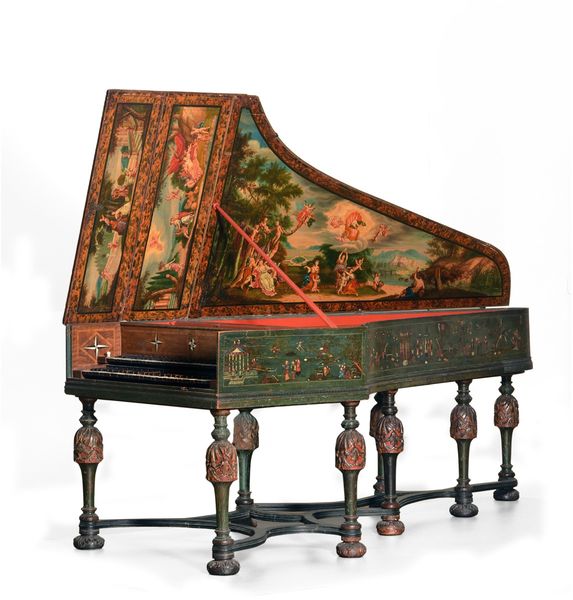
Titel: Zweimanualiges Cembalo
Künstler: Christian Zell
Standort: Hamburg
Institution: Museum für Kunst und Gewerbe Hamburg
Schlagwörter: malerei, architektur, gold, papier, farbe, ornamente, lack, bronze, plastik, eisen, messing, kupfer, fichte, kiefer, ahorn, stahl, schildpatt, buche, kirschbaum, ebenholz, nussbaum, filz, elfenbein, blei, buchsbaum, linde, pappe, cembalo, blattgold, chinoiserien, kunststoff, metamorphosen, lackmalerei, goldbronze, tasteninstrumente, ?, textilfaser, stahldraht, delrin, klassische mythologie, antike geschichte, ovids